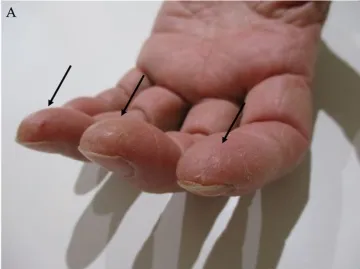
(A) Mechanic's hand (arrows).
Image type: medical_photograph (other_medical_photograph)